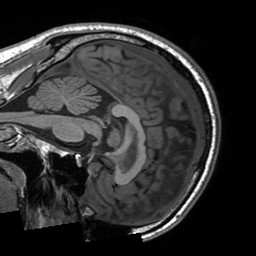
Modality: T1w
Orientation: sagittal
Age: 47
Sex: male
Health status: healthy
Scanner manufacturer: siemens
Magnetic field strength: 3 T
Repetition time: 2 s
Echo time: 0.00203 s